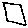
Label: square